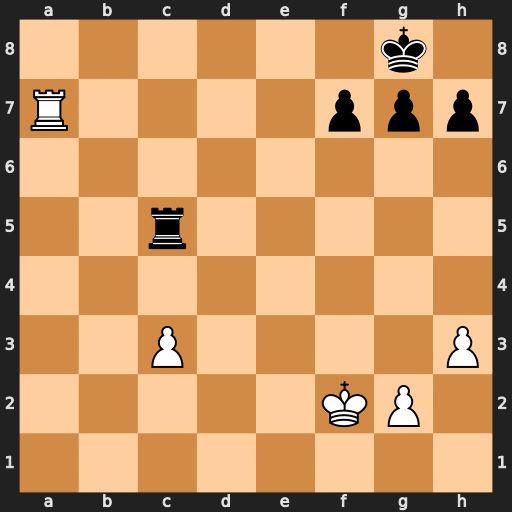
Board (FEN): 6k1/R4ppp/8/2r5/8/2P4P/5KP1/8
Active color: w
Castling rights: -
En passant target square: -
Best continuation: Ra8+ Rc8 Rxc8#